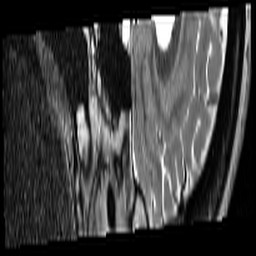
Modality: T2w
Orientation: sagittal
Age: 35
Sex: female
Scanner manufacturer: siemens
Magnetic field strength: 3 T
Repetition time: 9 s
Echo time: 0.085 s